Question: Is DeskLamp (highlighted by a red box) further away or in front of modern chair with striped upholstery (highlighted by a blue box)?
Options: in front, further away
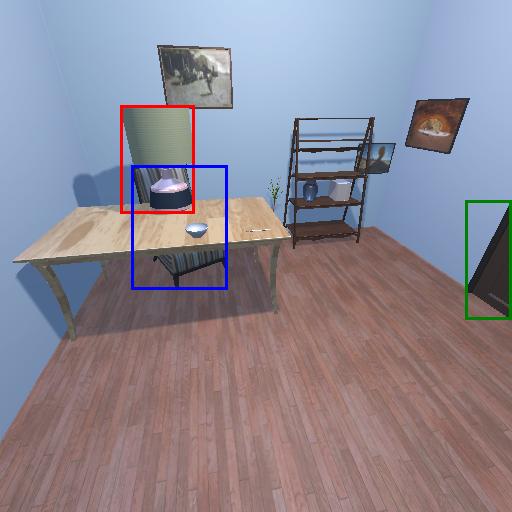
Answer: in front